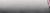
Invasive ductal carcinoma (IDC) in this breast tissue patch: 0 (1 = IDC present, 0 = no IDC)